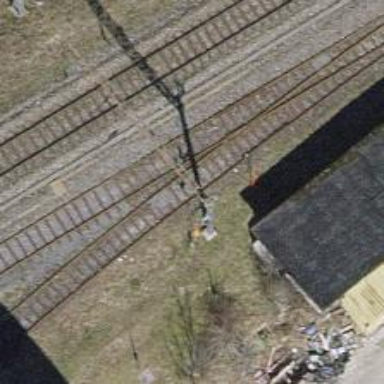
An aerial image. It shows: Catenary mast for power lines.